Question: As of ADT 14, resource fields cannot be used as switch
cases. Invoke this fix to get more information. whats the reason this is used for?
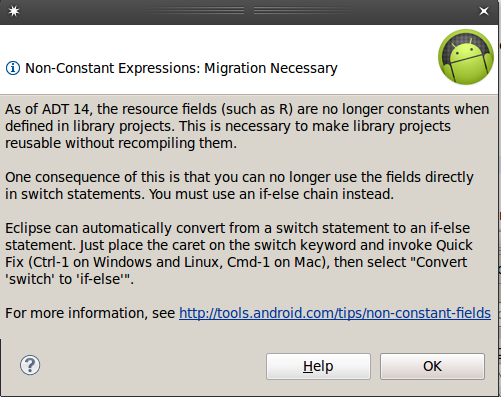
Answer: Take a look at the official blog post about this:
<URL>
<URL>
Basically, resource constants in library projects are no longer "final". From the ADT Site:
> In other words, the constants are not final in a library project. The
reason for this is simple: When multiple library projects are
combined, the actual values of the fields (which must be unique) could
collide. Before ADT 14, all fields were final, so as a result, all
libraries had to have all their resources and associated Java code
recompiled along with the main project whenever they were used. This
was bad for performance, since it made builds very slow. It also
prevented distributing library projects that didn't include the source
code, limiting the usage scope of library projects.